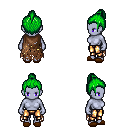
a pixel art fantasy rpg character, female body template, dark elf, purple skin, brown tattered cape, gold greaves, green short topknot hairstyle, brown slippers, four views (front, back, left, right), 2x2 character sprite sheet, small pixel art, hard edges, no anti-aliasing